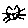
Label: cat